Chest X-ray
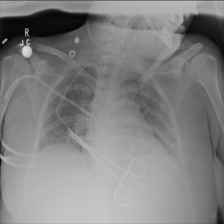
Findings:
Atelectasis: positive
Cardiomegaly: negative
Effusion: negative
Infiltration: negative
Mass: negative
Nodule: negative
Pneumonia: negative
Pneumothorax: negative
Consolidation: negative
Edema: negative
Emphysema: negative
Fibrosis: negative
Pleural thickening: negative
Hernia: negative